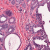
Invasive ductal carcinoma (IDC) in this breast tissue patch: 0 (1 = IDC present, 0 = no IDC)